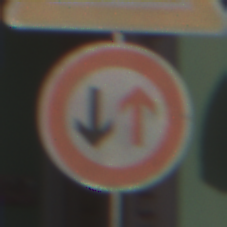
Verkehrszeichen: VorrangDesGegenverkehrs
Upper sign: Arbeitsstelle
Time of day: MorningAfternoon
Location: Outdoor (Special)
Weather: PartlyCloudy
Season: NotSpecified
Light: Natural